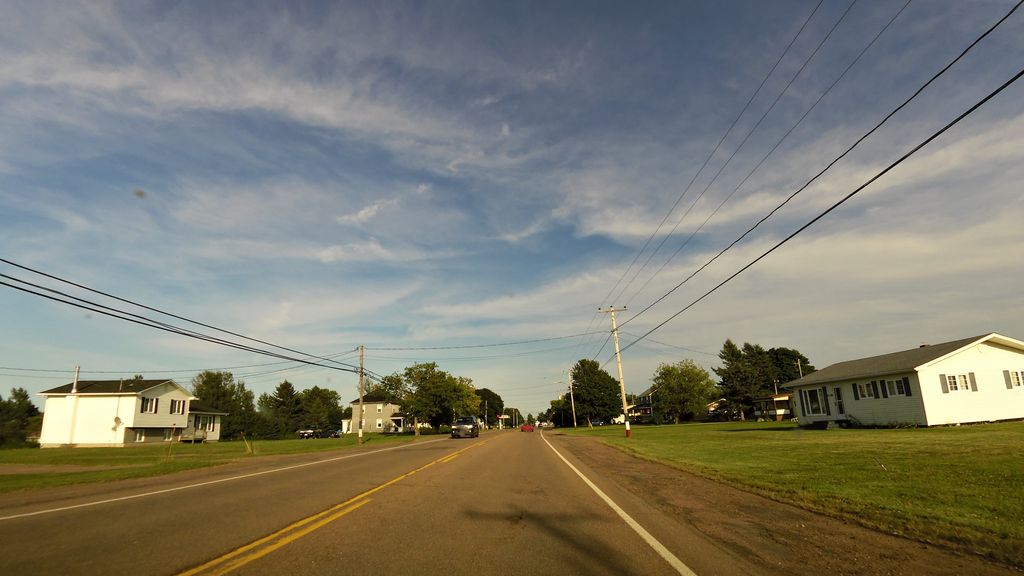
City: charlottetown